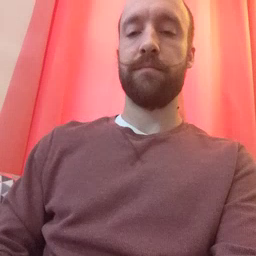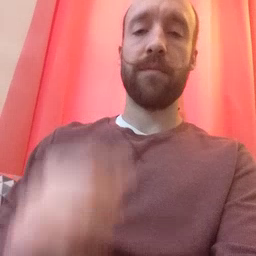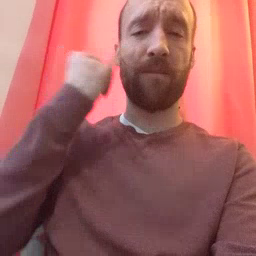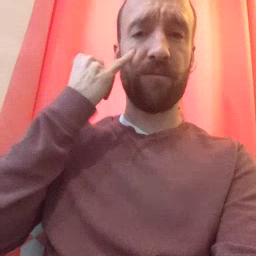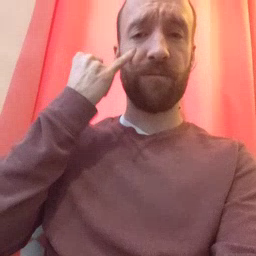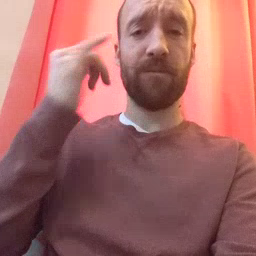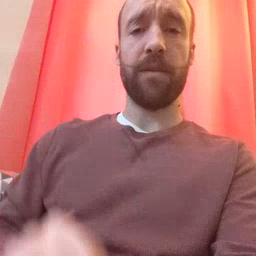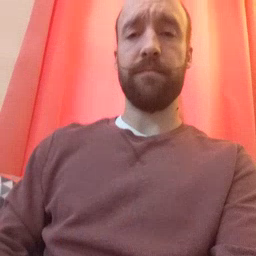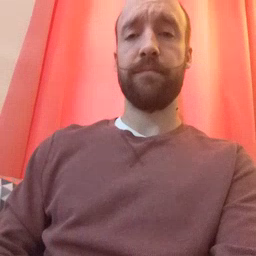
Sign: if